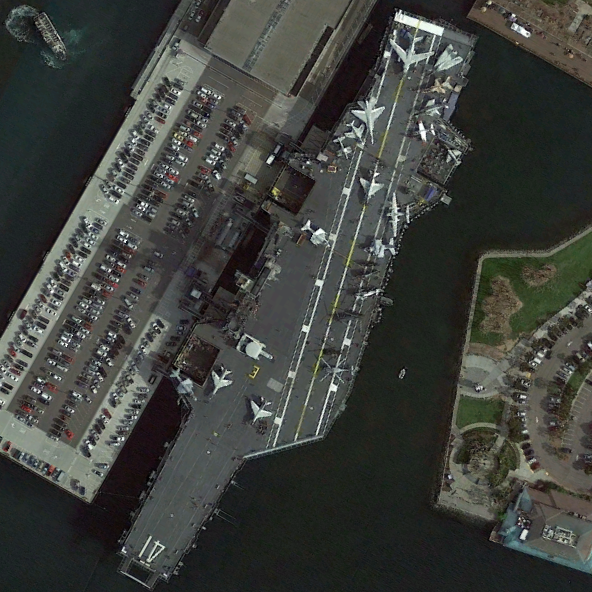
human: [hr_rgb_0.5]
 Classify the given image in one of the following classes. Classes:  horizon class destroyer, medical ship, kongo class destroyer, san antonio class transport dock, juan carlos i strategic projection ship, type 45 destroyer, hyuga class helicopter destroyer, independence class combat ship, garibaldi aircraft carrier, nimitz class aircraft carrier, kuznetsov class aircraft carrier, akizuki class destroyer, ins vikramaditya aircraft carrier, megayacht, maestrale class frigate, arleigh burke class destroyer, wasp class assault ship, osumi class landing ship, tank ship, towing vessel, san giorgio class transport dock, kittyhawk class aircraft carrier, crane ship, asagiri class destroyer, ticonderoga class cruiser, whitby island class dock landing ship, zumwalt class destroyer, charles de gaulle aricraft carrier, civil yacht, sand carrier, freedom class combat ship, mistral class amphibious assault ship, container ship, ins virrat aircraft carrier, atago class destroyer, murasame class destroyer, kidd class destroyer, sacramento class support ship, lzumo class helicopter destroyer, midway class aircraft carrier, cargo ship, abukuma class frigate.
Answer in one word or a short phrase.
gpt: Midway class aircraft carrier